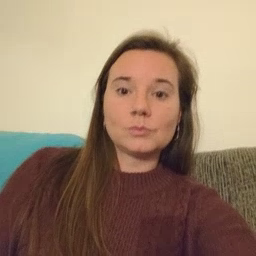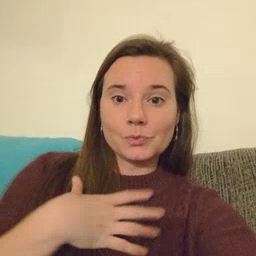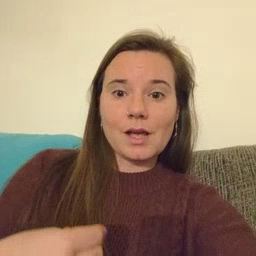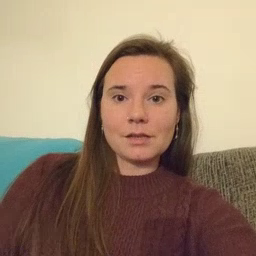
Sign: white